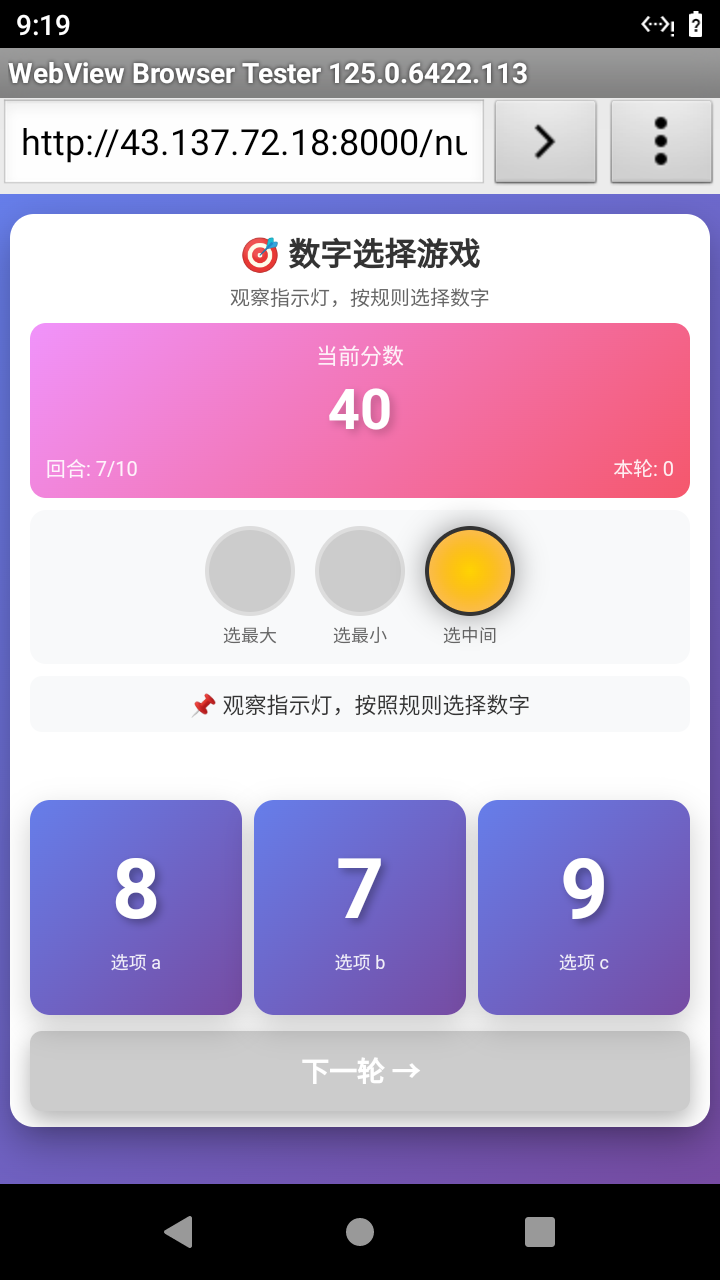

Select the correct number based on the traffic light color.
Answer: 1